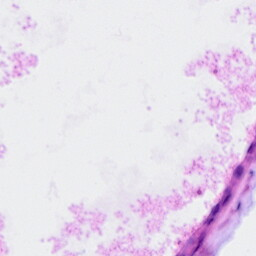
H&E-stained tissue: Ovarian